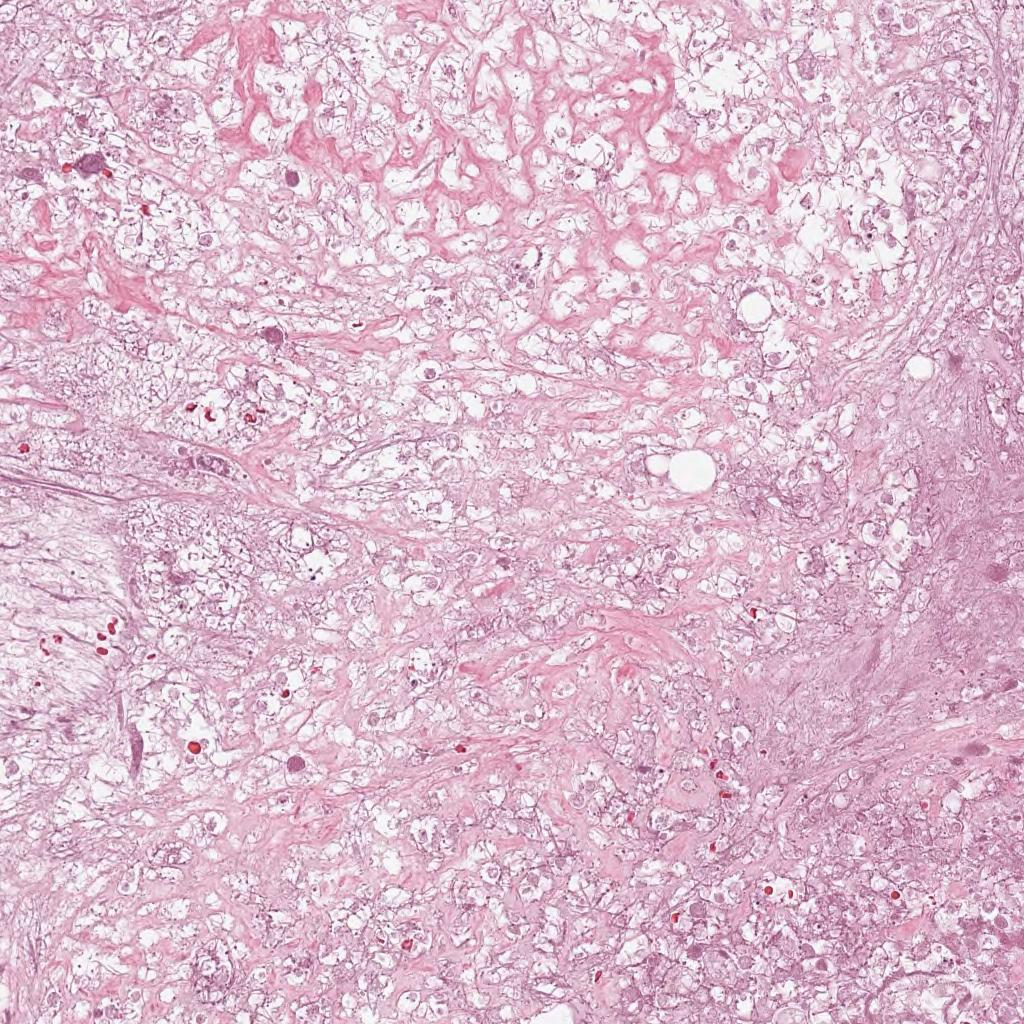
Label: Non-Viable-Tumor